Question: i created a very small mvc4 internet application that has an autocomplete textbox on the home page. everything worked fine until i updated jquery using the nuget package manager to version 1.8.2, since then i get an 'Microsoft JScript runtime error: Object doesn't support this property or method' error thrown by this function:
'''
function reduce( elem, size, border, margin ) {
$.each( side, function() {
size -= parseFloat( $.curCSS( elem, "padding" + this, true) ) || 0;
if ( border ) {
size -= parseFloat( $.curCSS( elem, "border" + this + "Width", true) ) || 0;
}
if ( margin ) {
size -= parseFloat( $.curCSS( elem, "margin" + this, true) ) || 0;
}
});
return size;
'''
in the 'jquery-ui-1.8.20.js' file.
this is how i call my script and styles in the '_Layout.cshtml' page:
'''
@Styles.Render("~/Content/css")
@Styles.Render("~/Content/themes/base/css")
@Scripts.Render("~/bundles/jquery")
@Scripts.Render("~/bundles/jqueryui")
@RenderSection("scripts", required: false)
'''
and the home page with the textbox:
'''
@using (Html.BeginForm("AutoComplete", "Home", FormMethod.Get, new { style = "text-align: center;" }))
{
<input type="text" id="autocomplete" name="key" data-autocomplete=" @Url.Action("AutoCompleteData", "Home")" />
}
@section scripts{
<script type="text/javascript">
$(document).ready(function () {
$('#autocomplete').each(function () {
$(this).autocomplete({
source: $(this).attr('data-autocomplete')
});
});
});
</script>
}
'''
i tried changing the order of the scripts and styles call but it didn't help.
the same code worked perfectly before the update.
any help would be appreciated.
i downloaded the newest jquery-ui files and added them to my project. I'm not receiving any errors now but when typing something to the textbox it looks like this:
(the suggestions hide a part of the textbox and the bullets are visible),
after a refresh the suggestion are located fine but the bullets are still visible.
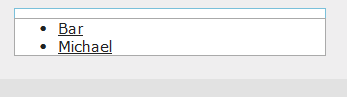
Answer: so i downloaded the newest jquery files and replaced the ones installed by nuget, no luck!
eventually i copied the content directory and the scripts directory form a new mvc4 project and everything works.